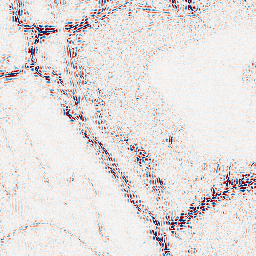
Category: wavelet
Decomposition family: wavelet_dwt
Decomposition parameters: wavelet: db8
level: 2
Upsampling method: regularized
Upsampling parameters: scale: 4
lambda_reg: 0.001
Upsampling scale: 4